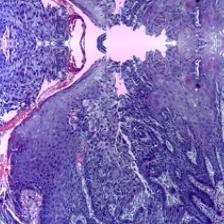
Diagnosis: OSCC